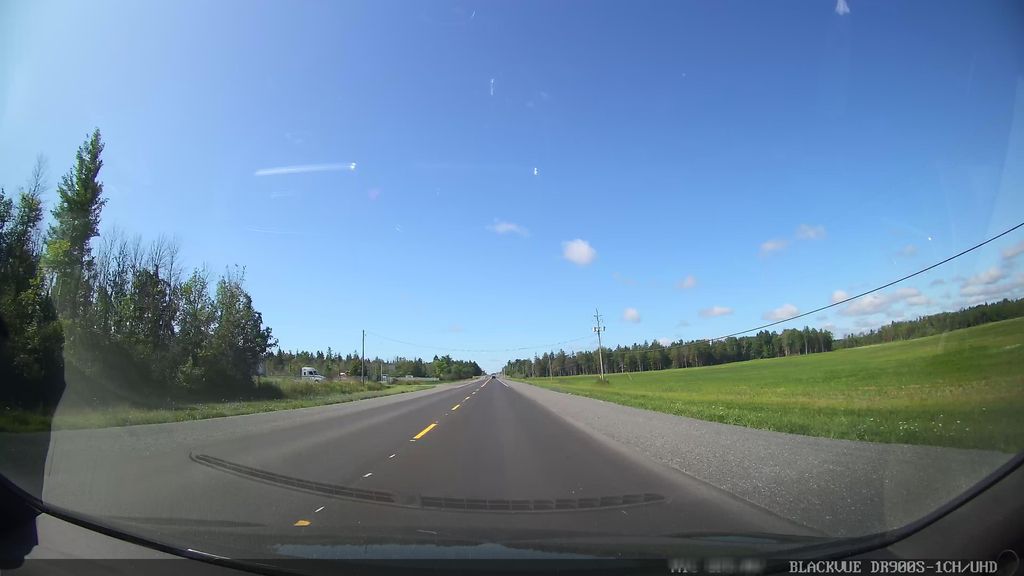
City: ottawa-gatineau